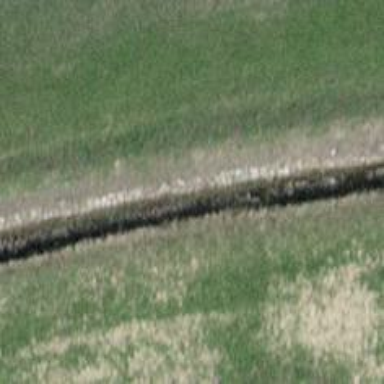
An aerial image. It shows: Drain that serves as waterway.